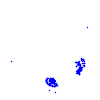
Particle: pion